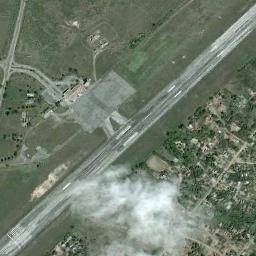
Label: airport